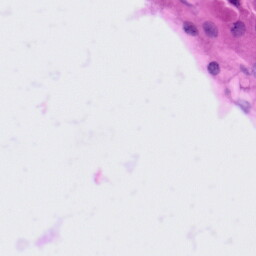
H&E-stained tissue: Tonsil